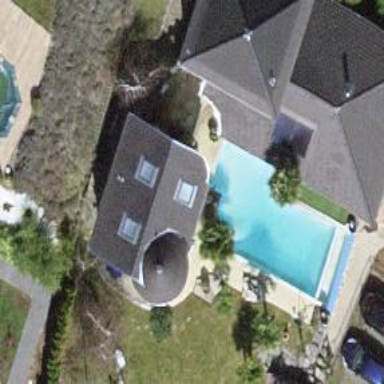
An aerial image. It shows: Swimming pool located in leisure land.